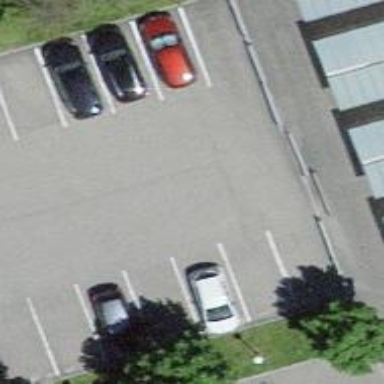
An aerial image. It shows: Parking aisle designated as service road.